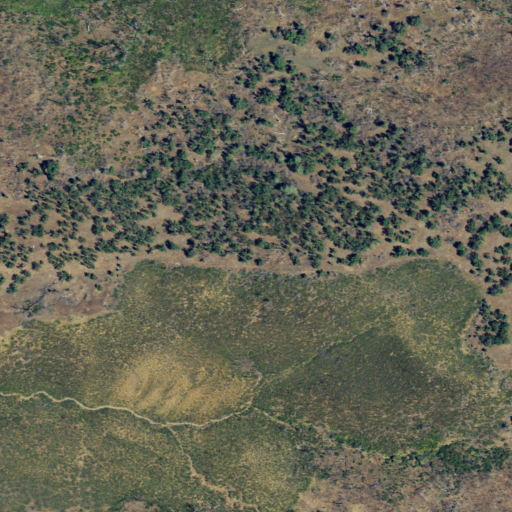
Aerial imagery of plain(s) in California named Dunfield Flats containing grassland and shrub